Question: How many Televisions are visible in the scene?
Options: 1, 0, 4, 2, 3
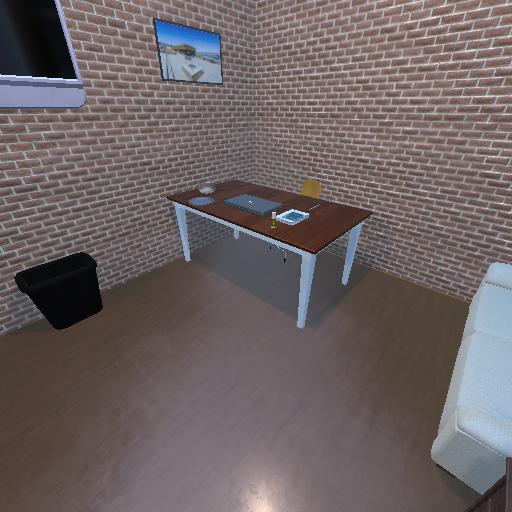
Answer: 1